Field crop: maize
Growth stage: 2
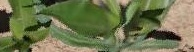
Species: maize